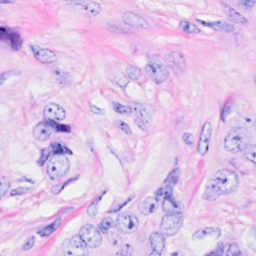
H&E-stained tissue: Breast